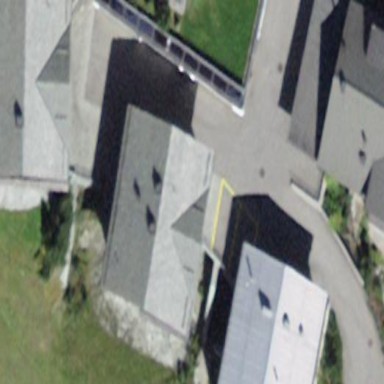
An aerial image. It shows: Building with tile roof.